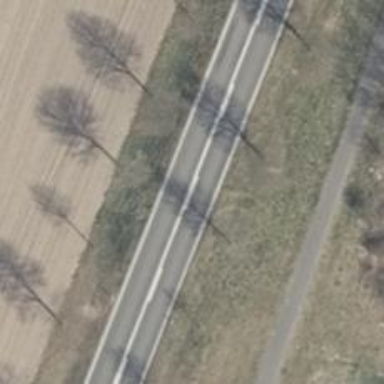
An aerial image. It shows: Secondary road with asphalt surface.